Field crop: maize
Growth stage: 2
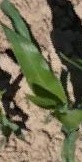
Species: maize